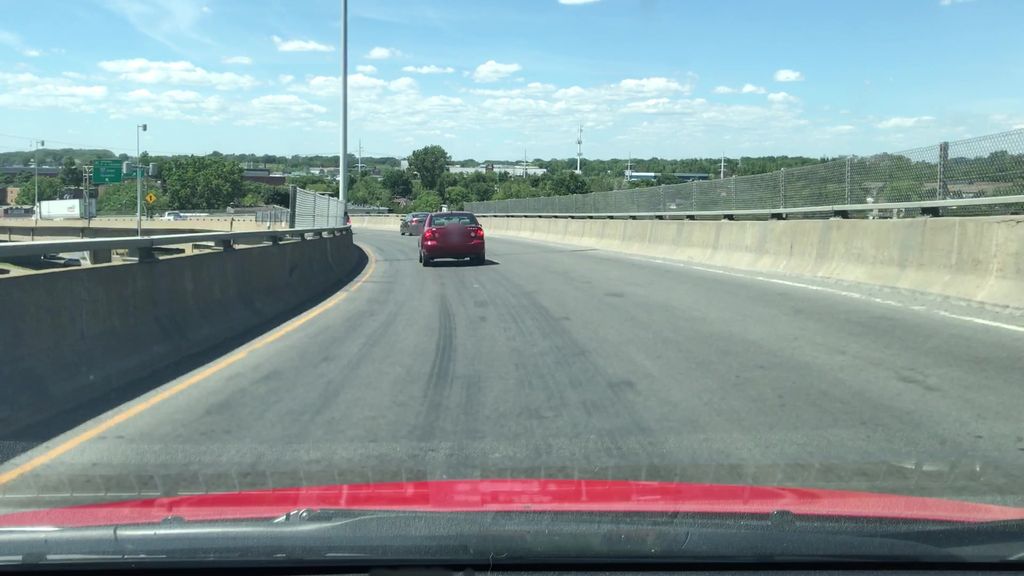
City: montreal